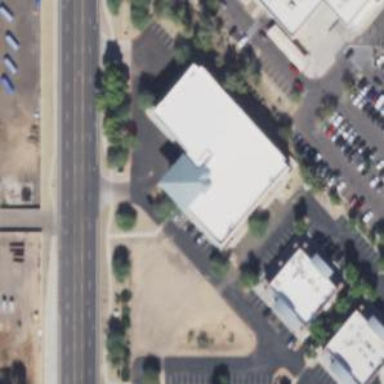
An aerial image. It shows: Building used for storage rental.